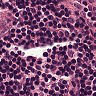
Metastatic tissue present: no